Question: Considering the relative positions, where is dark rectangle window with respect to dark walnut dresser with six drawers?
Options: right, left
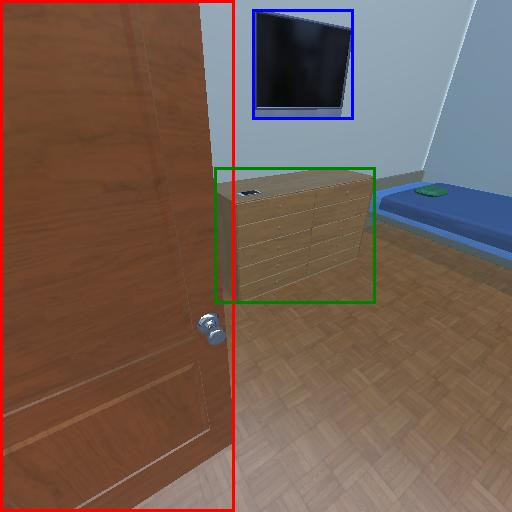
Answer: right